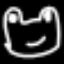
Label: frog